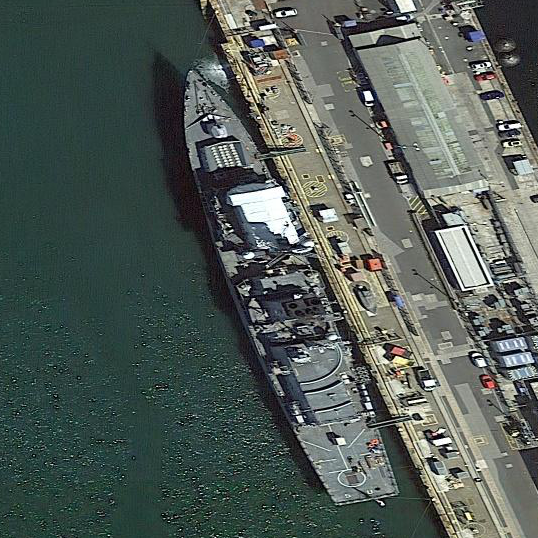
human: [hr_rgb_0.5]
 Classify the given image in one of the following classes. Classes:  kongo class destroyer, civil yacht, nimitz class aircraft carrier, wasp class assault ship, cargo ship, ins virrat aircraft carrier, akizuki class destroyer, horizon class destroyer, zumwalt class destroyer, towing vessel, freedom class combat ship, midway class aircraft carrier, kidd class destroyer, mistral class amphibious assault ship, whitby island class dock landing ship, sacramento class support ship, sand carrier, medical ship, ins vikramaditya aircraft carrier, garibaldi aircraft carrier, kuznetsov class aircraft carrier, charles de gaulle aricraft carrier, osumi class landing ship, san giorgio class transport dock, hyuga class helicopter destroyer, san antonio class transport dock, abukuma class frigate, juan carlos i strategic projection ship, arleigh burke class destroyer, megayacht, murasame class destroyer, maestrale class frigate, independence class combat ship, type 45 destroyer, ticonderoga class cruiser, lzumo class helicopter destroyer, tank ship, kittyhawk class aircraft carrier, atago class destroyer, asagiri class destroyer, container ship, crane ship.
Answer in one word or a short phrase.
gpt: Type 45 destroyer